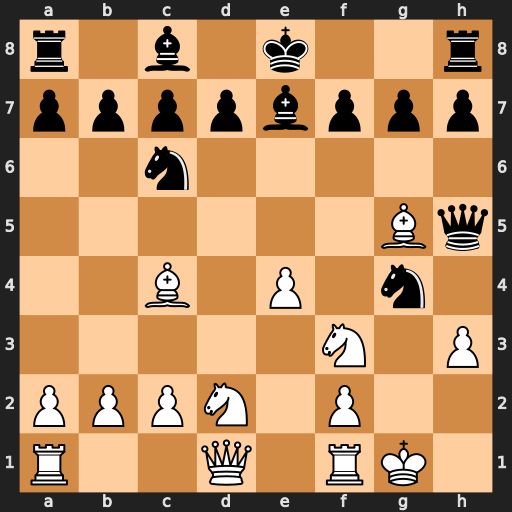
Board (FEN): r1b1k2r/ppppbppp/2n5/6Bq/2B1P1n1/5N1P/PPPN1P2/R2Q1RK1
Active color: w
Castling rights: kq
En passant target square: -
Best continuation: Bxe7 Kxe7 hxg4